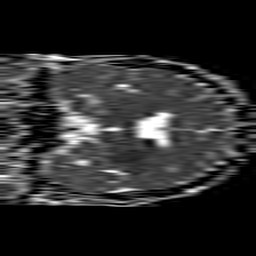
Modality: ADC
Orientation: coronal
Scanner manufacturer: philips
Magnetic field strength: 1.5 T
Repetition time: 4.6 s
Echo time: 0.08631 s